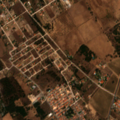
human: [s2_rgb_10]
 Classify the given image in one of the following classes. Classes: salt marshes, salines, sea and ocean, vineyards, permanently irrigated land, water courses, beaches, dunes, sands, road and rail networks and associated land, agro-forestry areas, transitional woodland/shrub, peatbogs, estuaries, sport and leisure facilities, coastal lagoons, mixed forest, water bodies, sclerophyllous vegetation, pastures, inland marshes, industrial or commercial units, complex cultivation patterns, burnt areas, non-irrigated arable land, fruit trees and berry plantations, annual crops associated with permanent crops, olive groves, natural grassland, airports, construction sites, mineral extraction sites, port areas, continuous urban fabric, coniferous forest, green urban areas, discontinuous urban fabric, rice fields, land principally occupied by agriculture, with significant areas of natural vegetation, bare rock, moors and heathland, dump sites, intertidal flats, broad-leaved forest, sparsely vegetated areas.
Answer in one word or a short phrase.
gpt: discontinuous urban fabric, vineyards, olive groves, complex cultivation patterns, transitional woodland/shrub